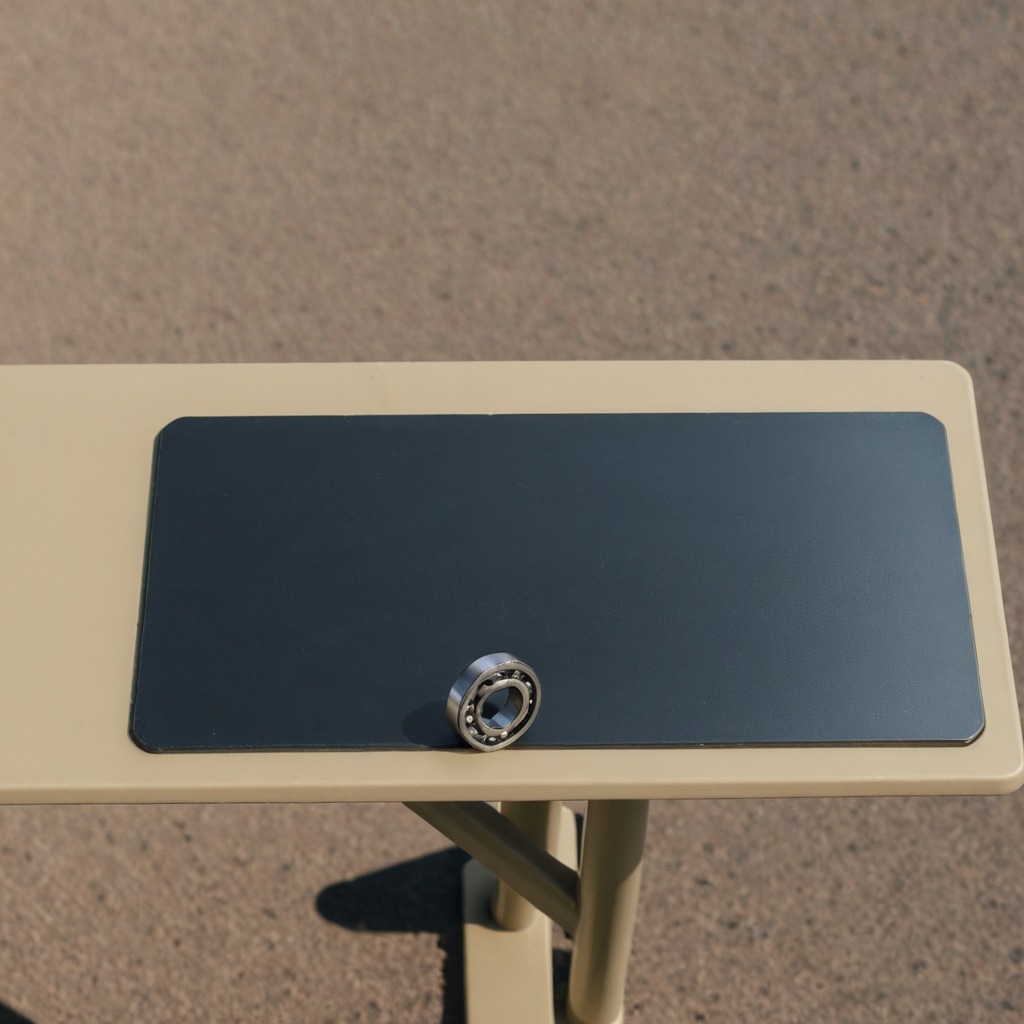
A metal ball bearing is lying on a clean utility table in a temporary outdoor tool station afternoon light present textured surface